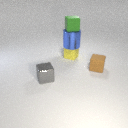
small gray metal cube to the left of small brown rubber cube